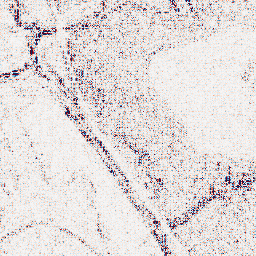
Category: wavelet
Decomposition family: wavelet_dwt
Decomposition parameters: wavelet: coif2
level: 1
Upsampling method: sinc_hamming
Upsampling parameters: scale: 2
kernel_size: 4
Upsampling scale: 2